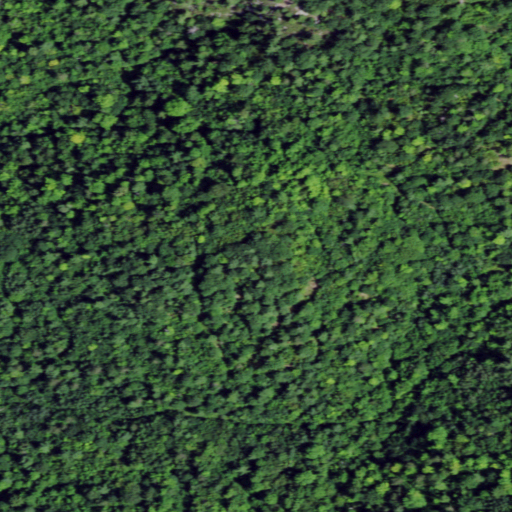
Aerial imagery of bench in New York named Lime Ledges containing mixed forest and deciduous forest